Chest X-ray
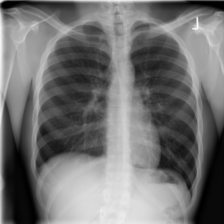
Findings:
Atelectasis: negative
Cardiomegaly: negative
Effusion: negative
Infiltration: negative
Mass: negative
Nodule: negative
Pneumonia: negative
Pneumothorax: negative
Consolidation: negative
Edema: negative
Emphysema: negative
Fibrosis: negative
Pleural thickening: negative
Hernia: negative